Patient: sex M, age 32
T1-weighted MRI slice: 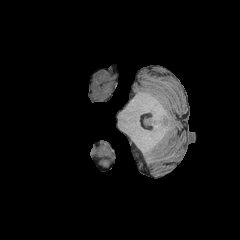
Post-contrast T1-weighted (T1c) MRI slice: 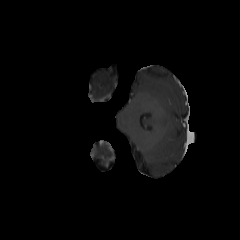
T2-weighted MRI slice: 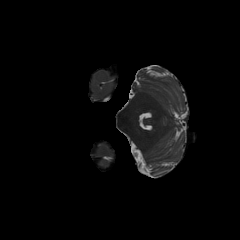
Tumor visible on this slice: no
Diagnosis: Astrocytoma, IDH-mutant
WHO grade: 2